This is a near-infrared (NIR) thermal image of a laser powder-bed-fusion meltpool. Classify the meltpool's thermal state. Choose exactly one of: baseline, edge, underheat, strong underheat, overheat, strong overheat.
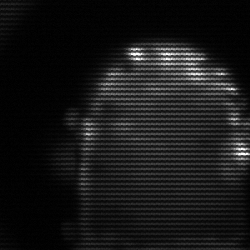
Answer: baseline